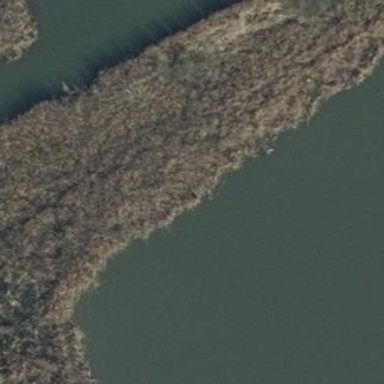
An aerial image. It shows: Wetland area dominated by reedbeds.